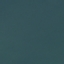
Land use / land cover: SeaLake